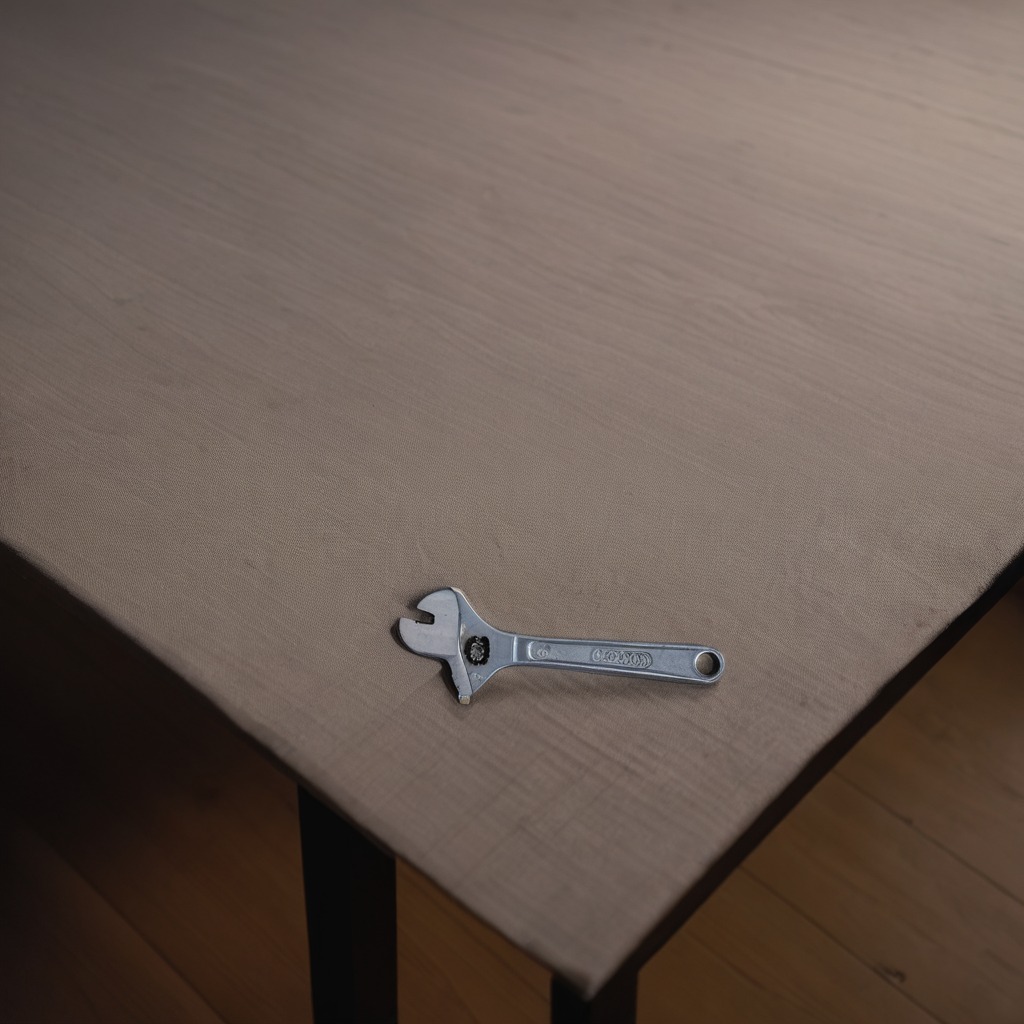
An wrench lies on the wooden table.